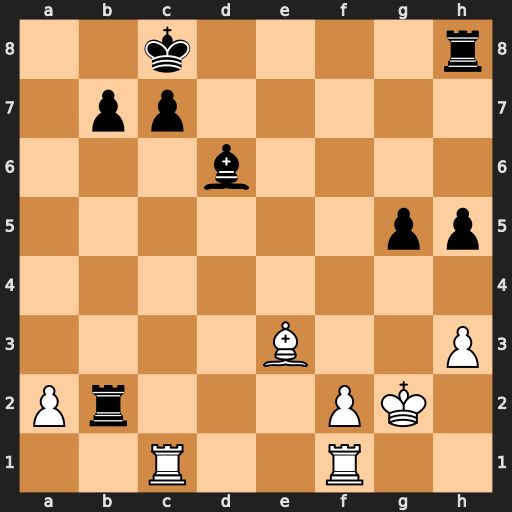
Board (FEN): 2k4r/1pp5/3b4/6pp/8/4B2P/Pr3PK1/2R2R2
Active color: w
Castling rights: -
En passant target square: -
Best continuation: Bd4 Rxa2 Bxh8